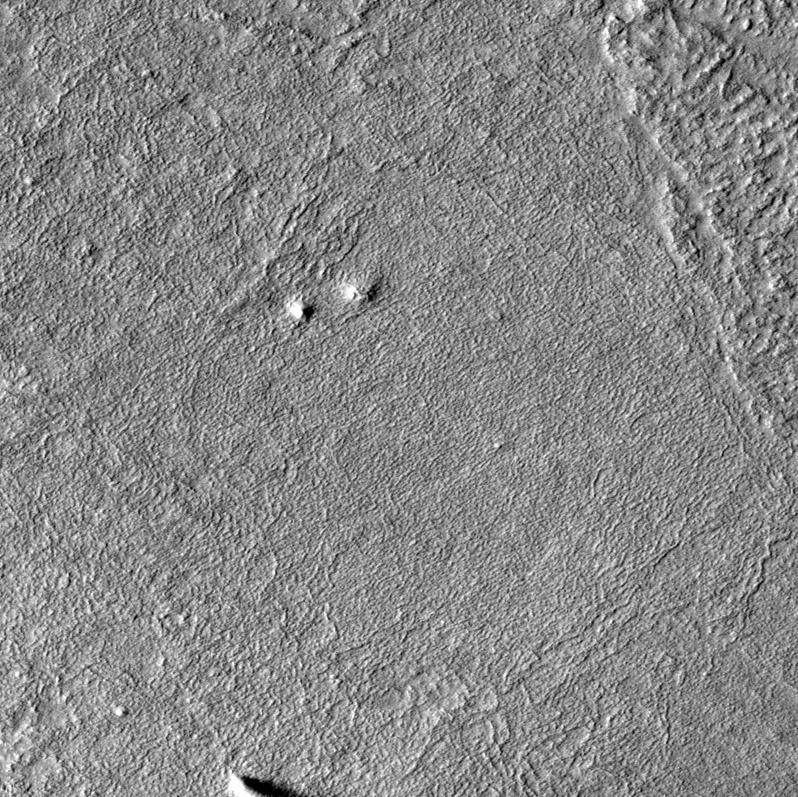
Label: dustdevil